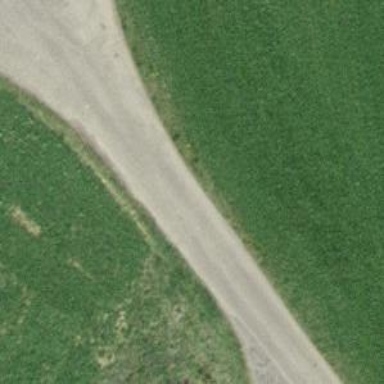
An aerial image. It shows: Unclassified paved road.